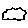
Label: cloud